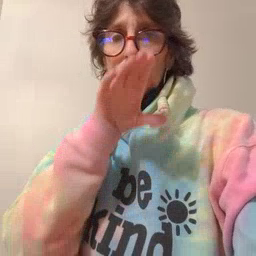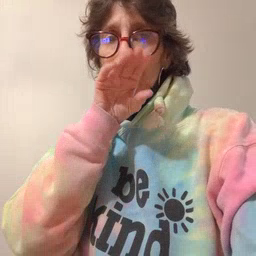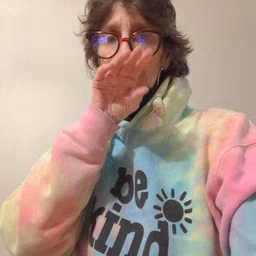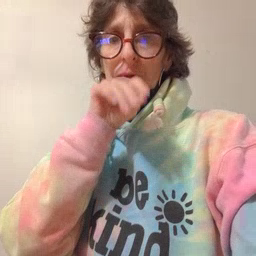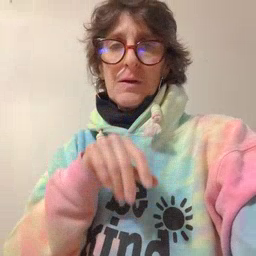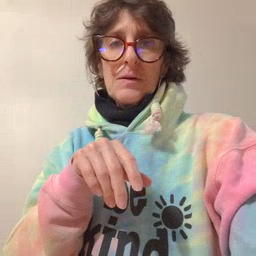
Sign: goose